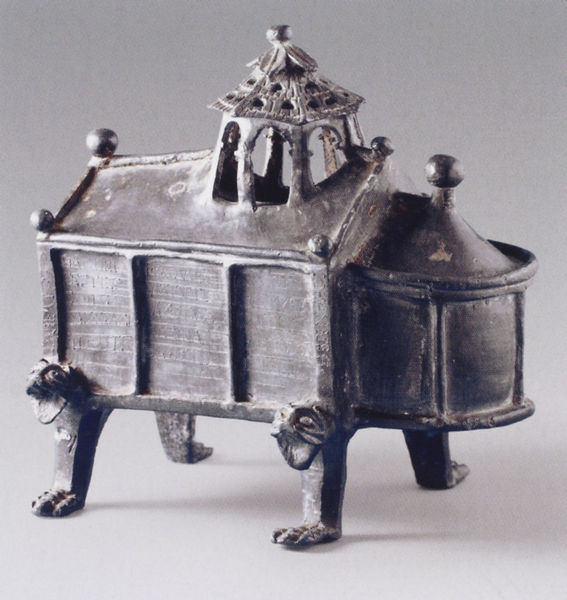
Titel: Konsekrationsreliquiar
Institution: Limburg, Diözesanmuseum
Schlagwörter: dach, spitze, felder, kirche, rauch, stehend, rund, turm, füße, bögen, vier, dose, eckig, apsis, chor, räuchern, schrein, knubbel, dachreiter, löwenfüße, brone, ösen, öse, räuchergefäss, löwentatzen